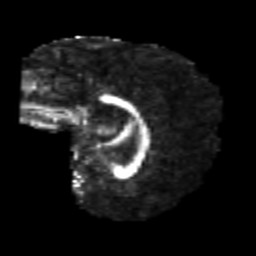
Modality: FA
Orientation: sagittal
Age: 23
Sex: female
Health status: healthy
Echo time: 0.074 s